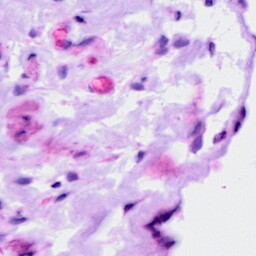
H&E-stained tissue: Ovarian